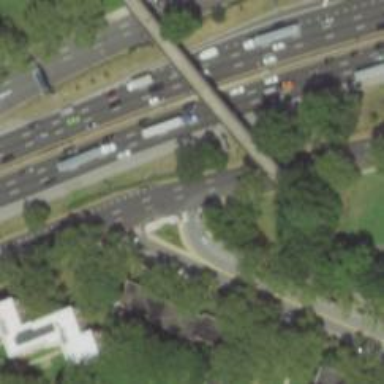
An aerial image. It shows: Primary highway.